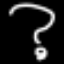
Label: squiggle